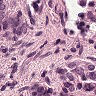
Metastatic tissue present: yes